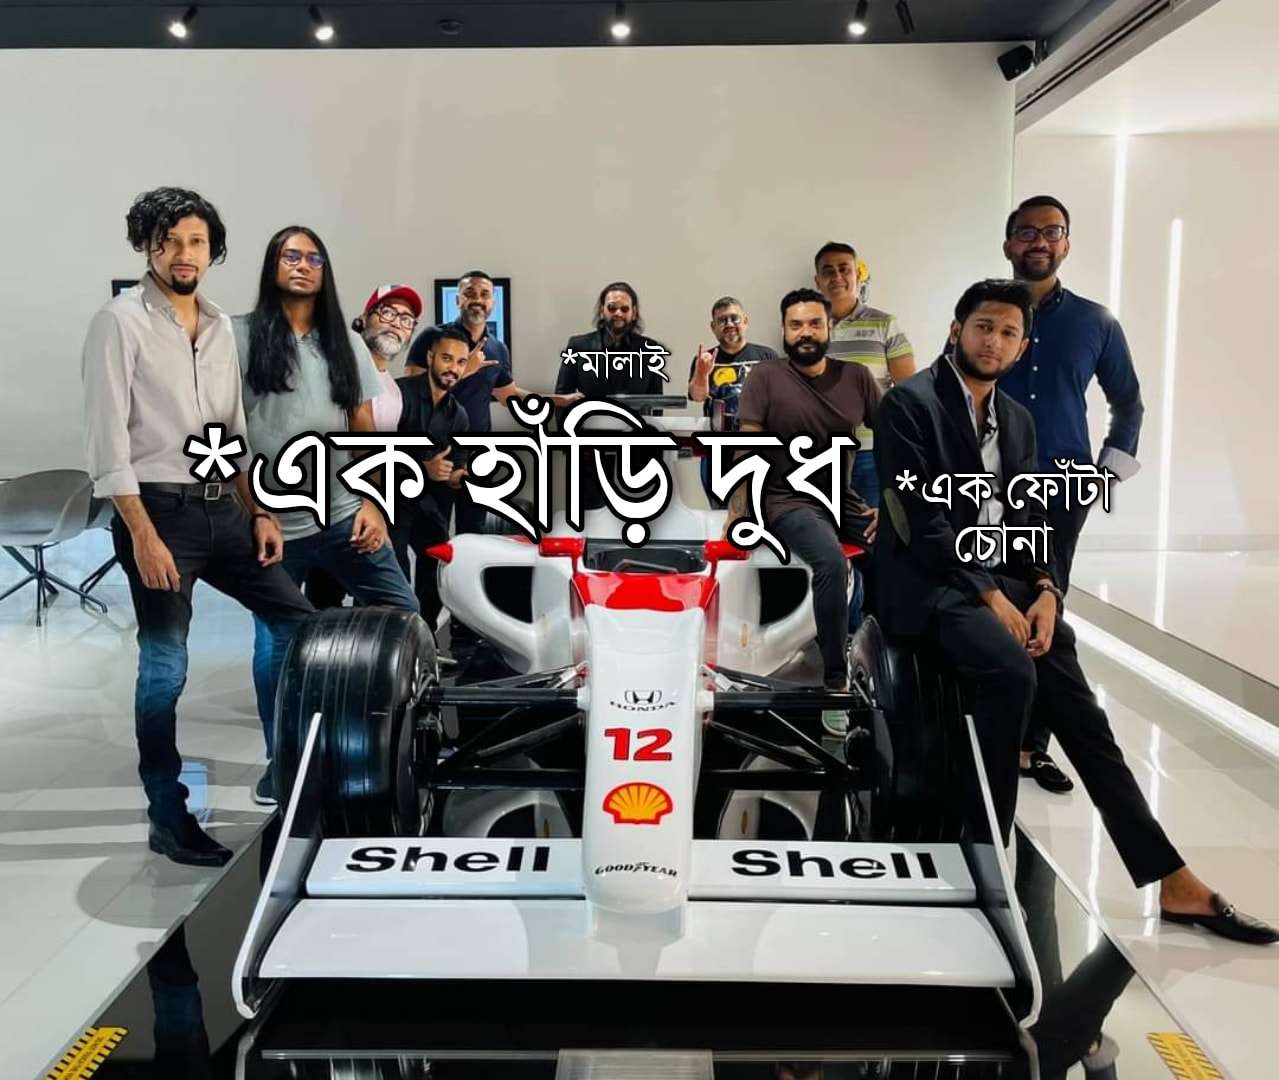
Caption: *মালাই    *এক হাড়ি দুধ    *এক ফোঁটা চোনা
Label: non-hate